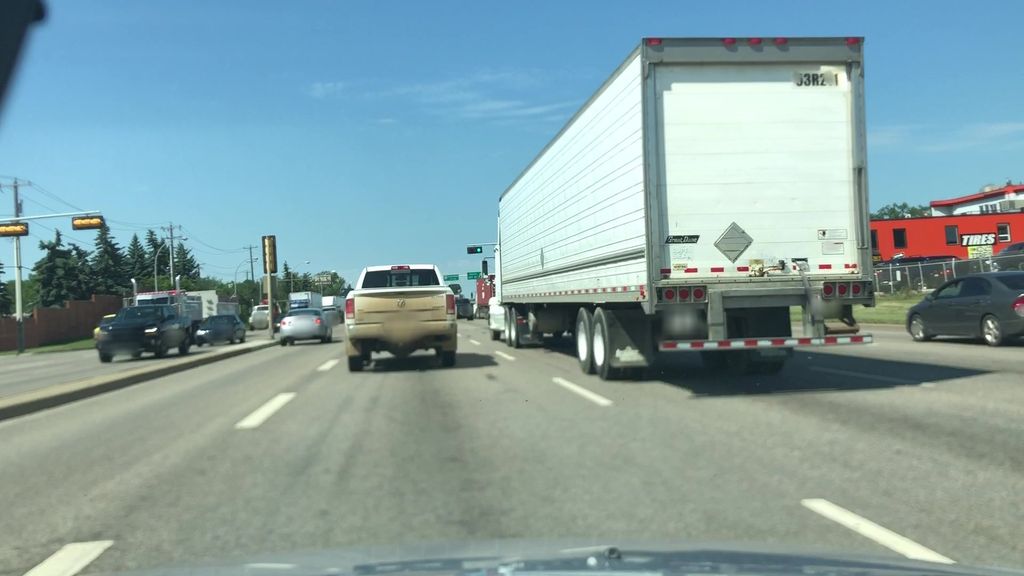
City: edmonton